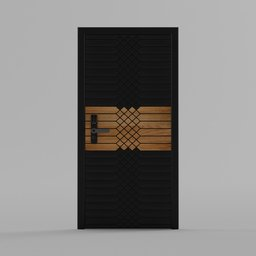
Label: architecture